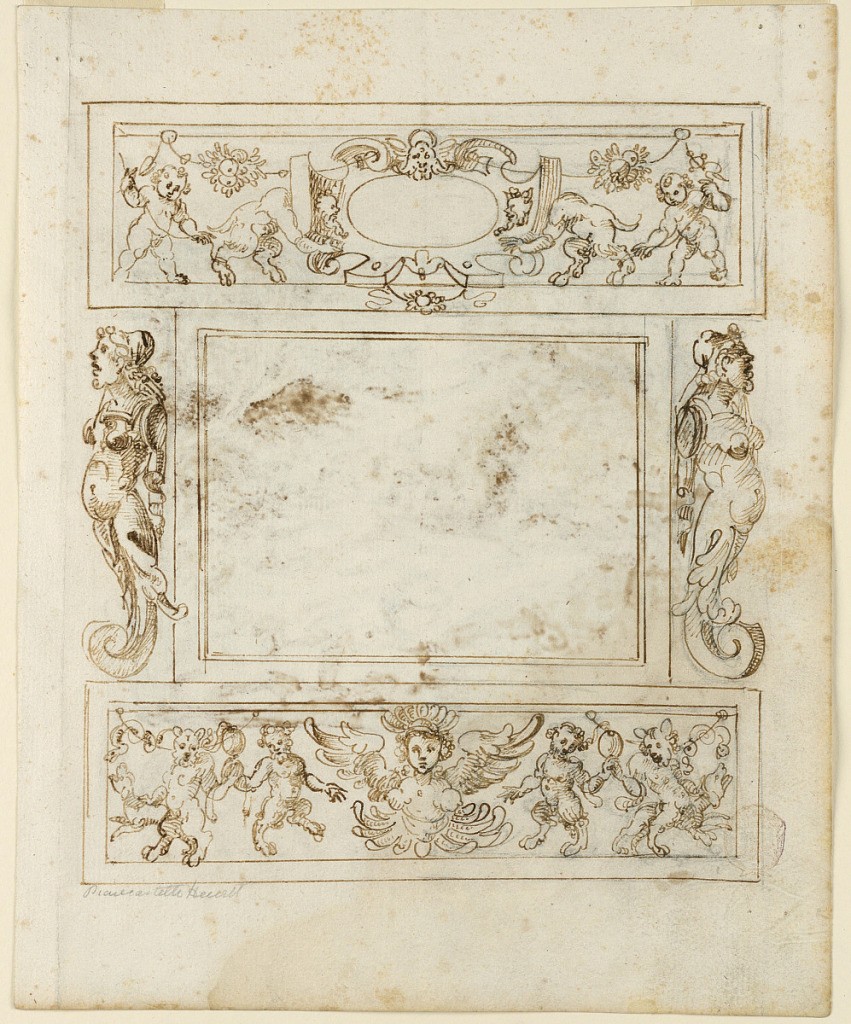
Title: Drawing
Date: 1600–1625
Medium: Charcoal, pen and ink on paper; verso: charcoal, pen and ink, brush and watercolor on paper
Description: Blank center rectangle is framed by term figures terminating in acanthus leaves. Above, a grotesque frieze with putti and satyrs. Below, a frieze with four dancing satyrs.